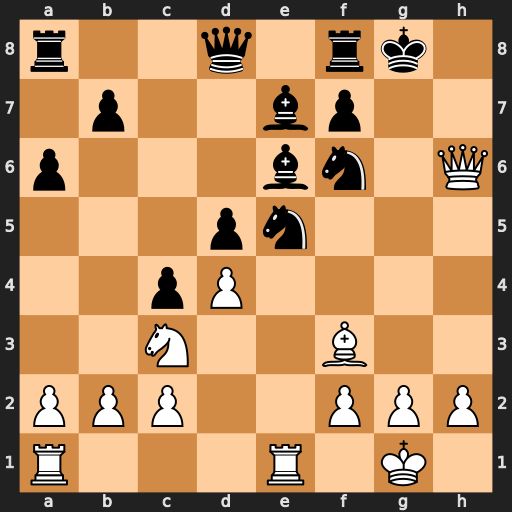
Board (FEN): r2q1rk1/1p2bp2/p3bn1Q/3pn3/2pP4/2N2B2/PPP2PPP/R3R1K1
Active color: w
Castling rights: -
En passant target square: -
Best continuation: Rxe5 Ng4 Bxg4